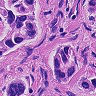
Metastatic tissue present: yes